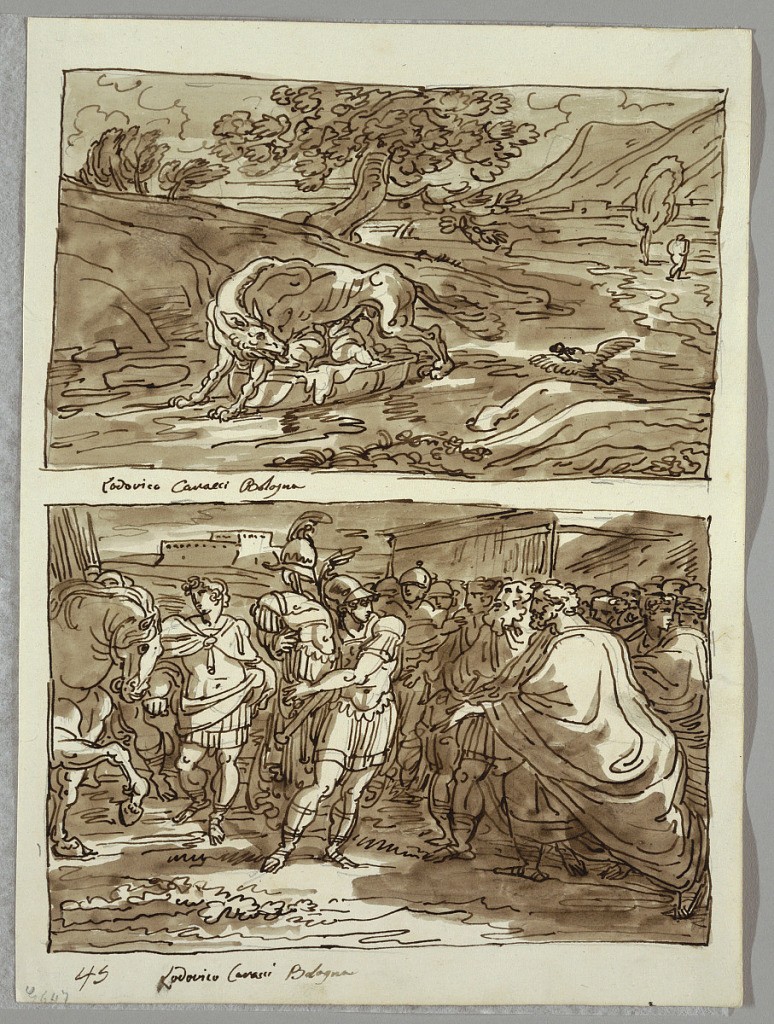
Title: Romulus and Remus Suckled the Wolf; Romulus Dedicates to Jove Feretrius the Spoils of Conquered King Acronius, Two Studies after Carracci
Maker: Felice Giani, Italian, 1758–1823
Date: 1821–22
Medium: Pen and brown ink, brush and brown wash, over traces of black chalk on white heavy wove paper
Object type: Sketchbook folio
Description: Upper drawing of she-wolf suckling Romulus and Remus, shown in cloth-lined basket, in landscape setting near river. Lower drawing of man at left leading horse; at center warrior in classical dress and helmet carrying suit of armor. At right, crowd led by old man wearing robes.